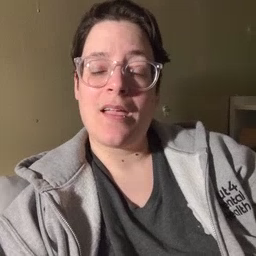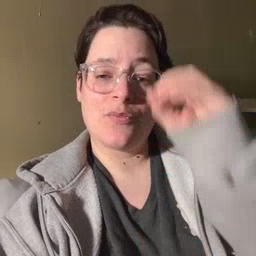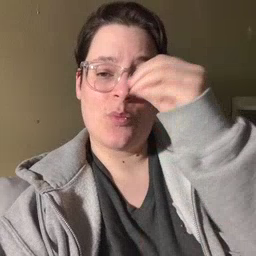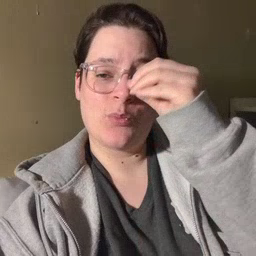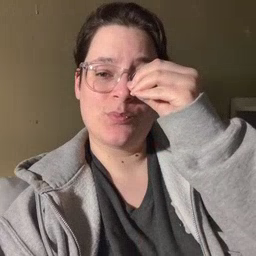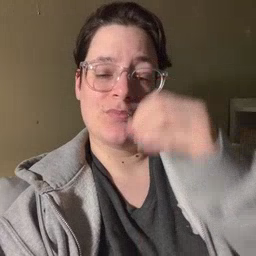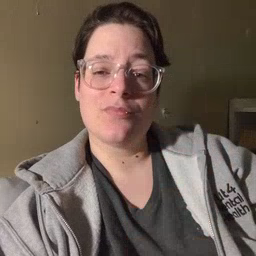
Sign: owl